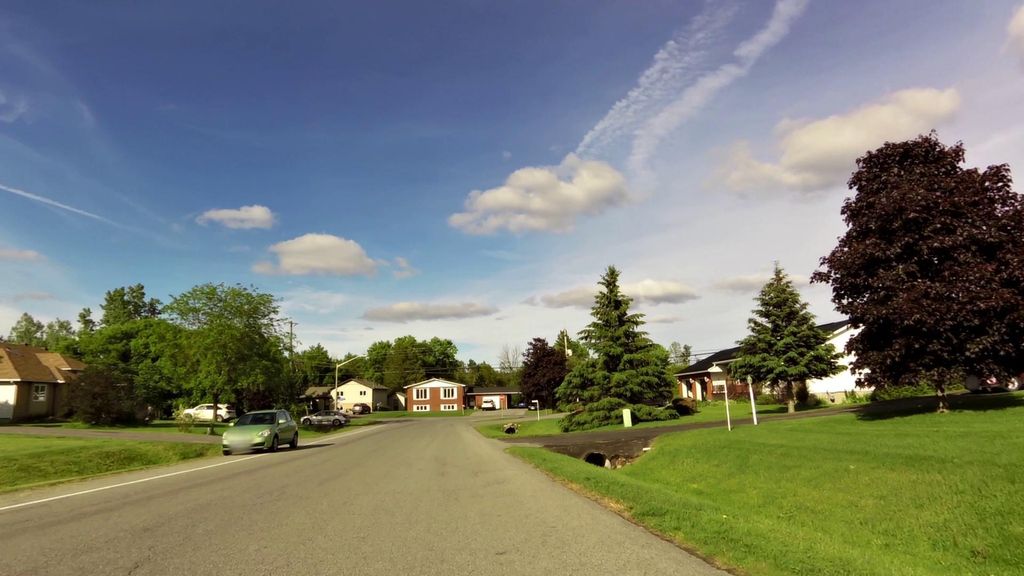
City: ottawa-gatineau